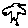
Label: bird